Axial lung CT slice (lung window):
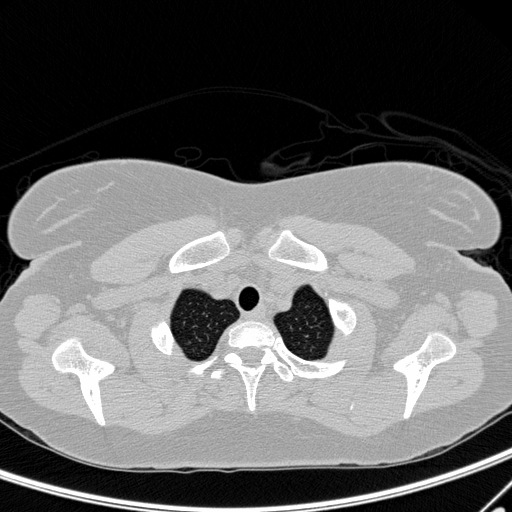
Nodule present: no